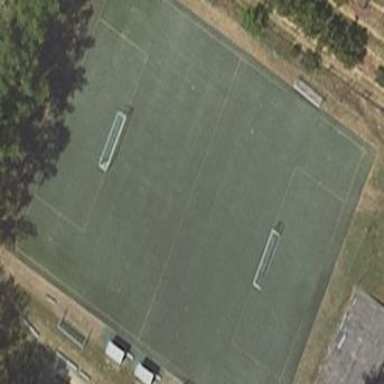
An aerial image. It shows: Soccer pitch for leisure land activities.